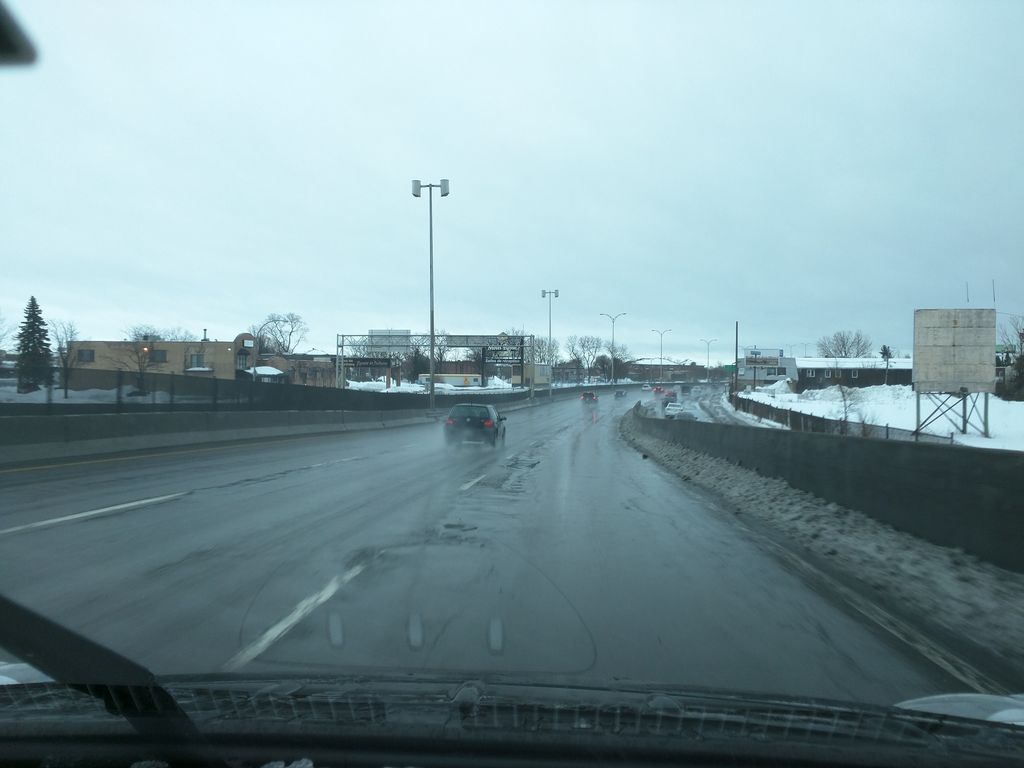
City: montreal